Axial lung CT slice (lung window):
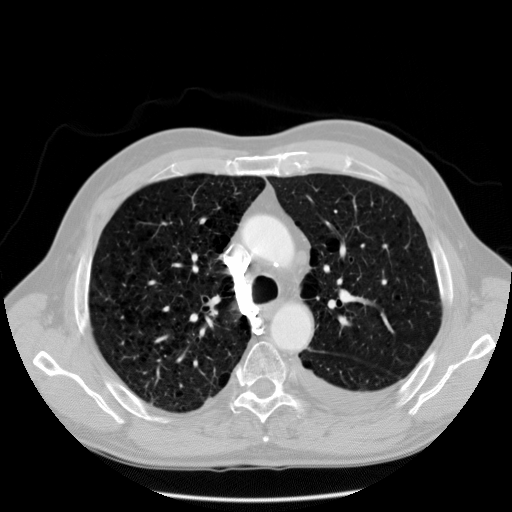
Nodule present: no